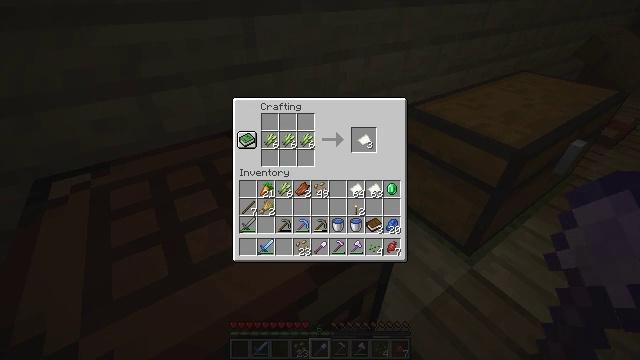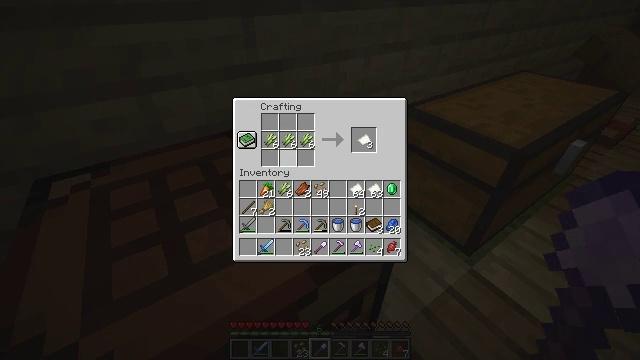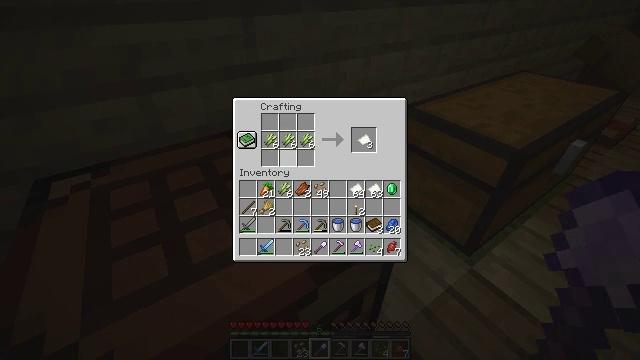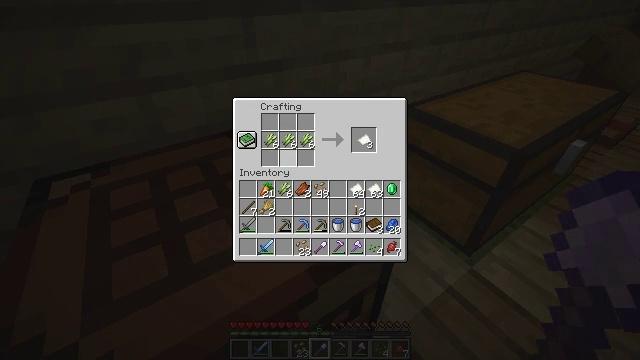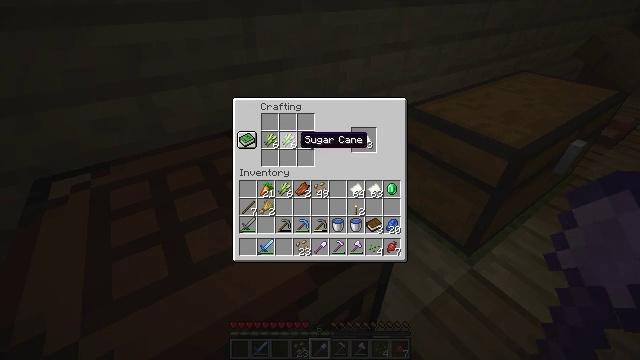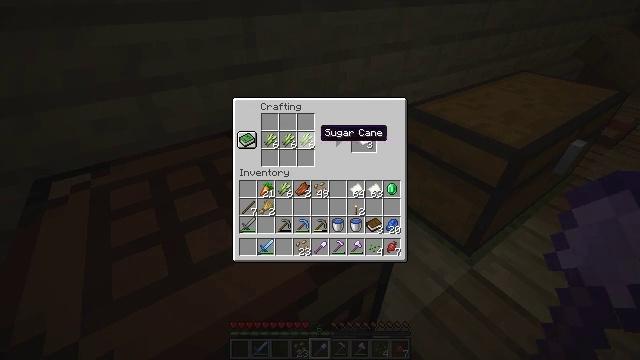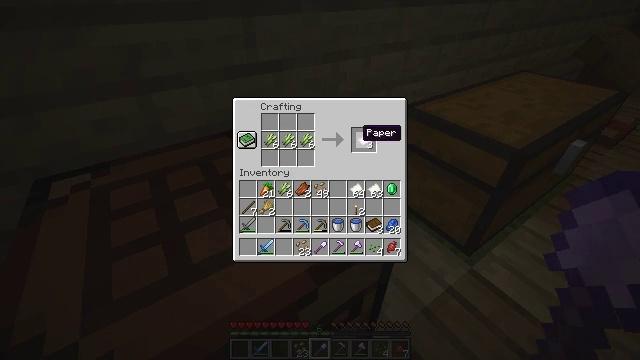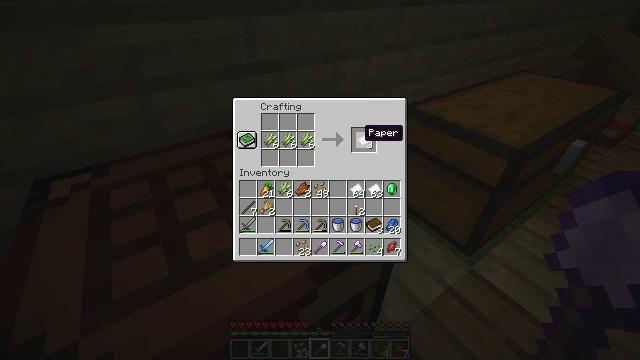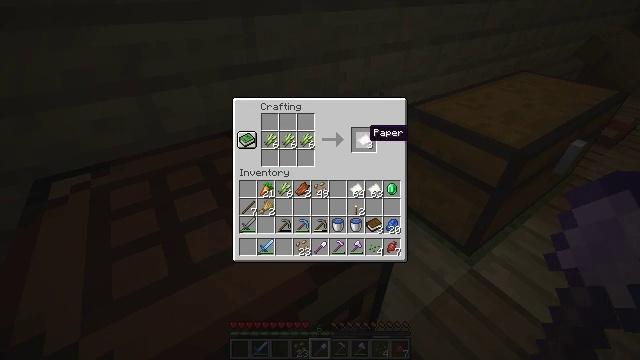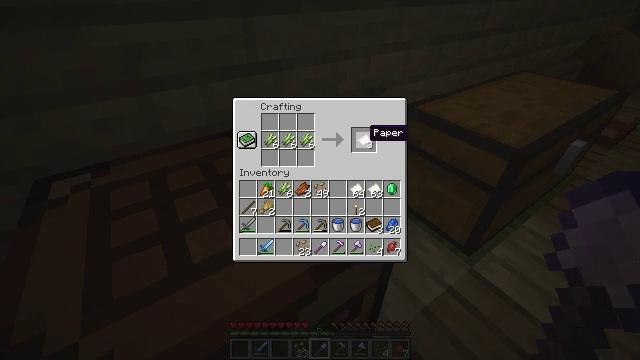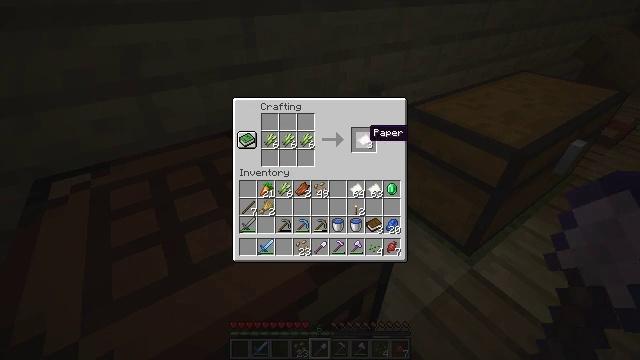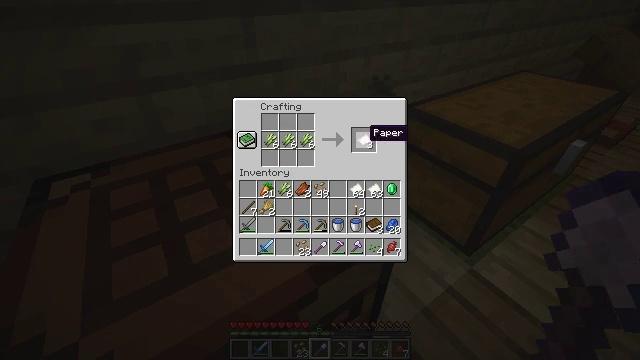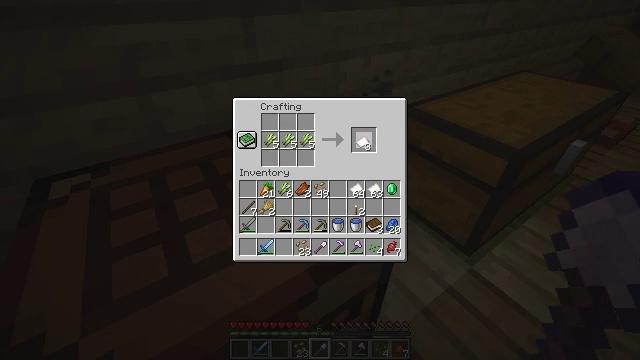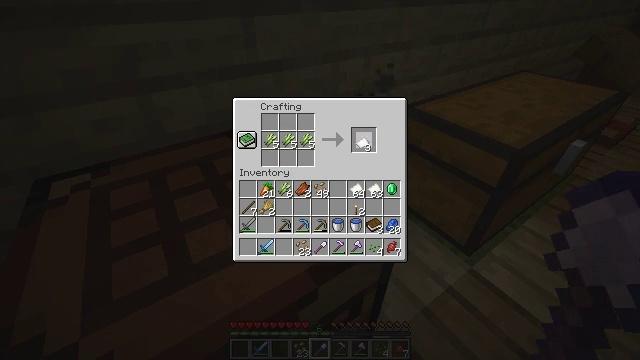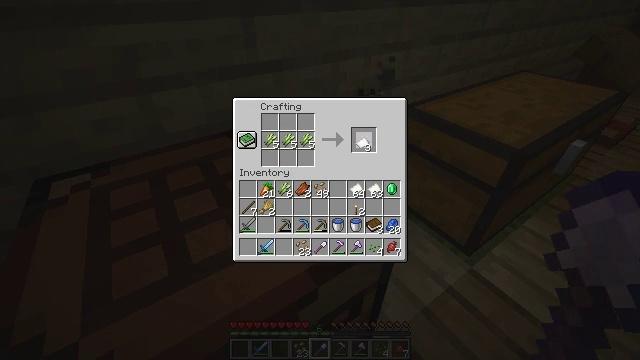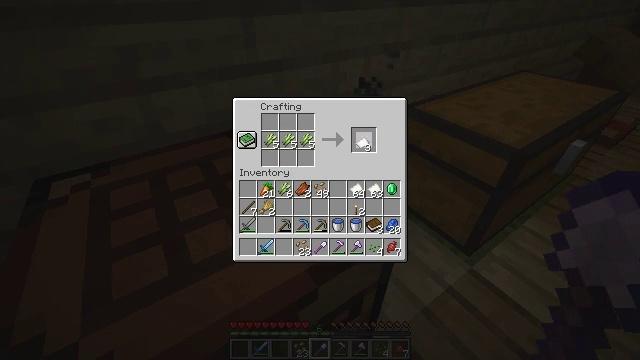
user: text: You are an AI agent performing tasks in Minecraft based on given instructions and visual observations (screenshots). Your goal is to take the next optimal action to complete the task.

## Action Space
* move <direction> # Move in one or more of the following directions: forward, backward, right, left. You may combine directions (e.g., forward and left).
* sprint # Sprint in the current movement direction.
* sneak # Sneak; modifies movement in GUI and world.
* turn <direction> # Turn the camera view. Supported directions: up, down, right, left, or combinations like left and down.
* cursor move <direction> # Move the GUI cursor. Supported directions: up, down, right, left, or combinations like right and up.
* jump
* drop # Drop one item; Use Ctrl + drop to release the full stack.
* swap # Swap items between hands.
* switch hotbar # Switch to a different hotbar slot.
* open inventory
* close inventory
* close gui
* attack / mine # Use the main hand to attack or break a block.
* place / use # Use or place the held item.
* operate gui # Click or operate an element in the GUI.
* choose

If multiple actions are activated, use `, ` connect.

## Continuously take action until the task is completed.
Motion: motion action
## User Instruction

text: Make paper by crafting.
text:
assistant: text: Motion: cursor move up
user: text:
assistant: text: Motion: no_op
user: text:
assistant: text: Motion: no_op
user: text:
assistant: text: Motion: no_op
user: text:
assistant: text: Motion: cursor move right and up
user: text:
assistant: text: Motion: cursor move right
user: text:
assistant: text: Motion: no_op
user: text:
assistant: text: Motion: no_op
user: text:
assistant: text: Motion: no_op
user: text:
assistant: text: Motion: no_op
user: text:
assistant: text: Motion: no_op
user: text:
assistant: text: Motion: operate gui
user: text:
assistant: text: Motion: operate gui
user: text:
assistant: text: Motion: operate gui
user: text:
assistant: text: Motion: operate gui
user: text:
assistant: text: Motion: operate gui
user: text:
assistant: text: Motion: operate gui
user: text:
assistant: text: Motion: no_op
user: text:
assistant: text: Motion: no_op
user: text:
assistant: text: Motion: operate gui
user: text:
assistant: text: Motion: operate gui
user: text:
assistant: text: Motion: no_op
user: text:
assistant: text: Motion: operate gui
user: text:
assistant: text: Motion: operate gui
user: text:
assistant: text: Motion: no_op
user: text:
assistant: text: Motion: operate gui
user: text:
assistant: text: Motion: operate gui
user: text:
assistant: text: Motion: no_op
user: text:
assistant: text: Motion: operate gui
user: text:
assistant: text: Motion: operate gui